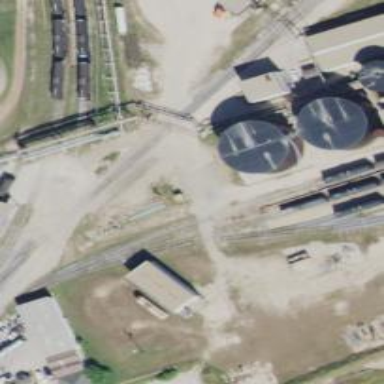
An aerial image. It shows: Rail spur service.